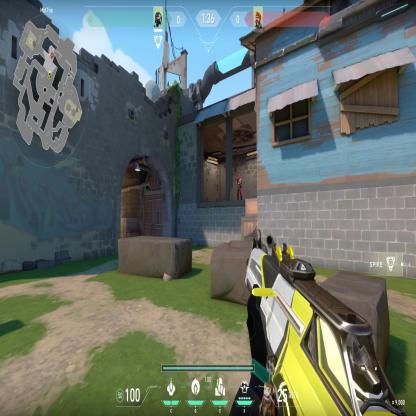
Label: enemy